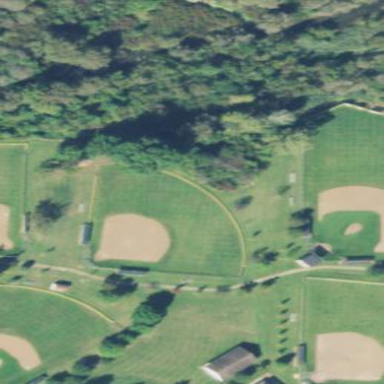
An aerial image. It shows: Baseball pitch for leisure land activities.